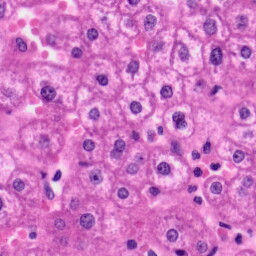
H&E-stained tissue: Liver